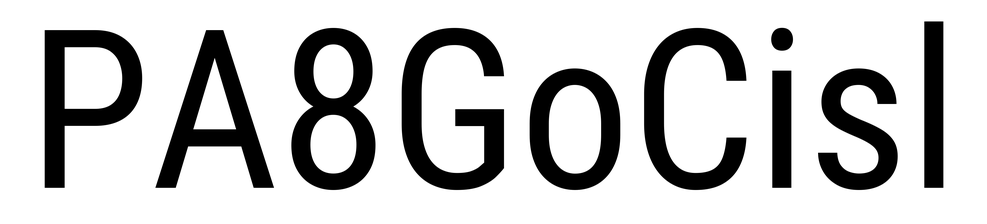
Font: Roboto_Condensed_Regular